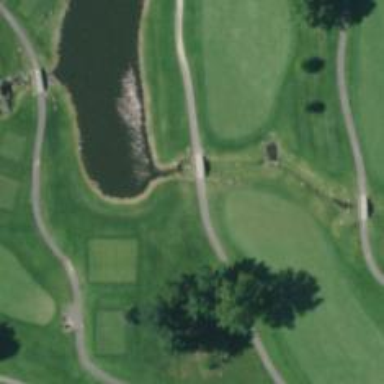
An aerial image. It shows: Path on bridge designed for golf carts.